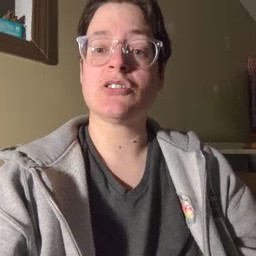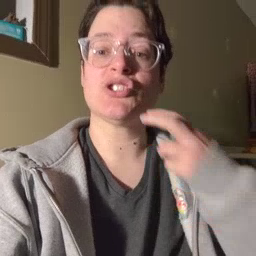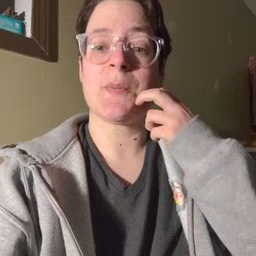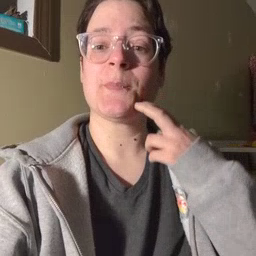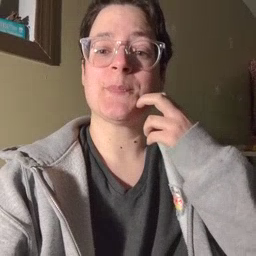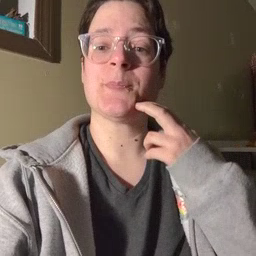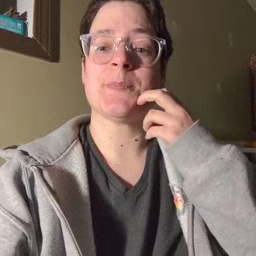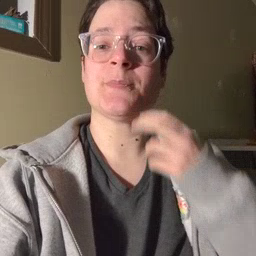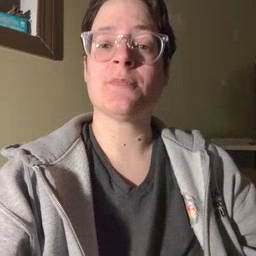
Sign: gum